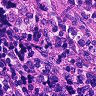
Metastatic tissue present: no